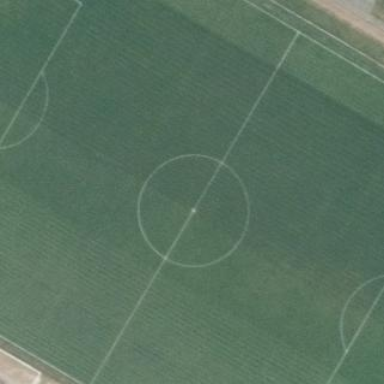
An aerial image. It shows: Soccer pitch for leisureland activities.